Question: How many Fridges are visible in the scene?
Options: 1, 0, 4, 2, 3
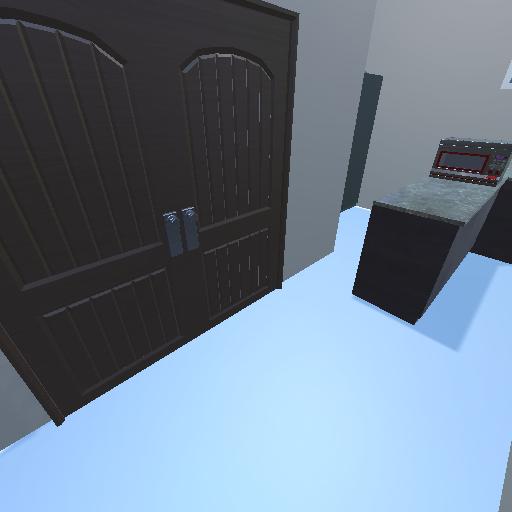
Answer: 1